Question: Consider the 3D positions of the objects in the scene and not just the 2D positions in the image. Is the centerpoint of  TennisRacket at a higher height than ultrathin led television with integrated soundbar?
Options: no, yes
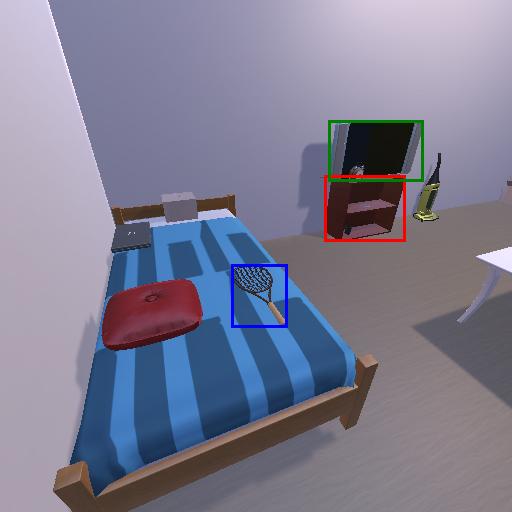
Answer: no